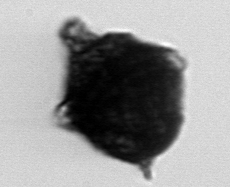
Label: Gonyaulax